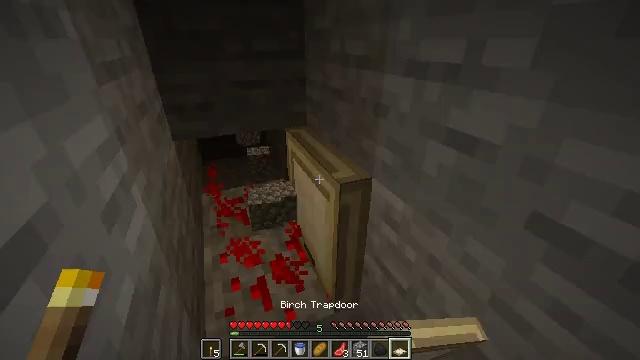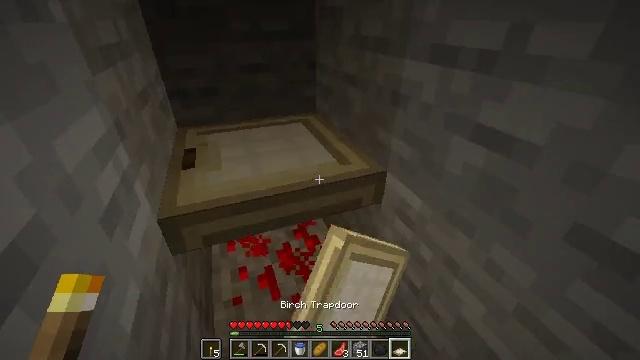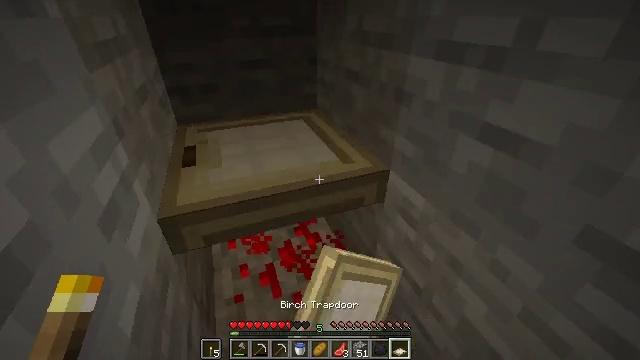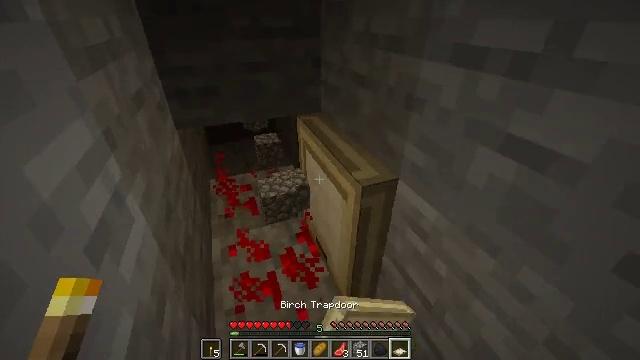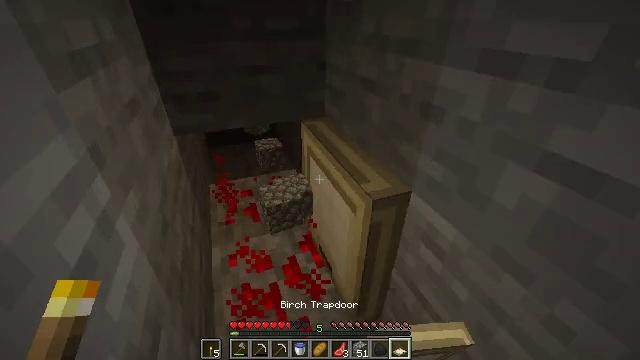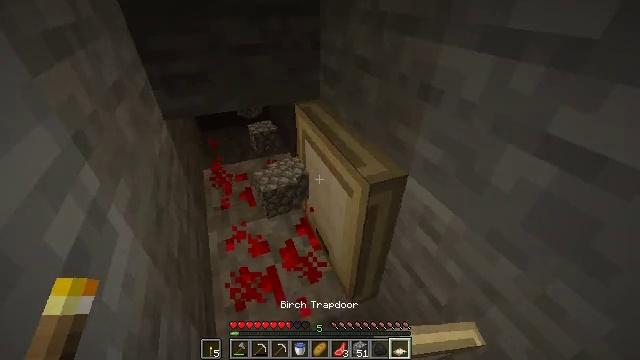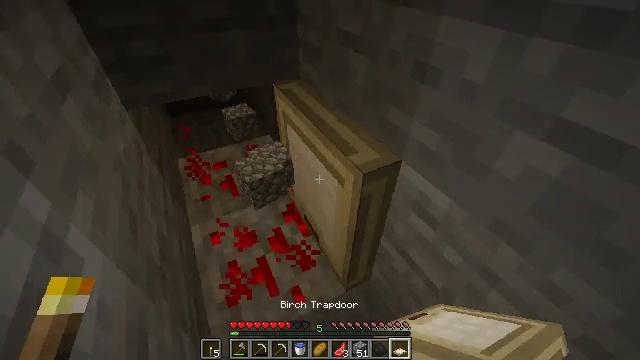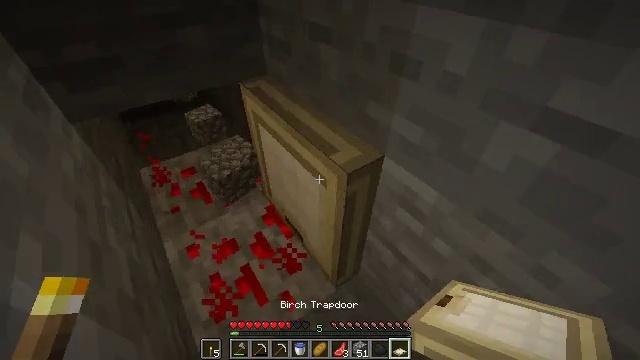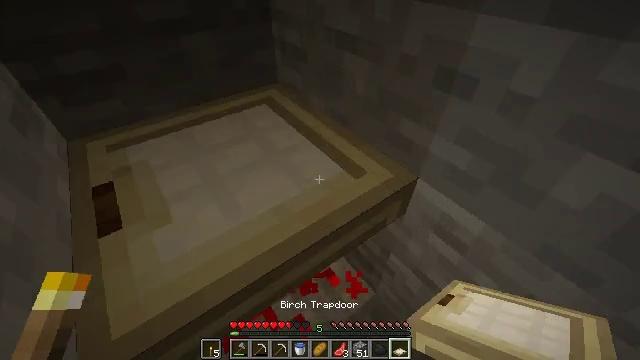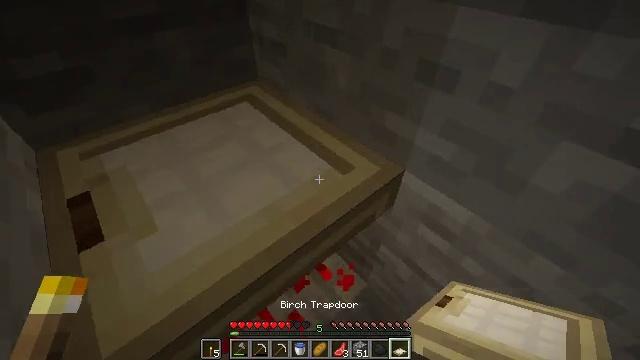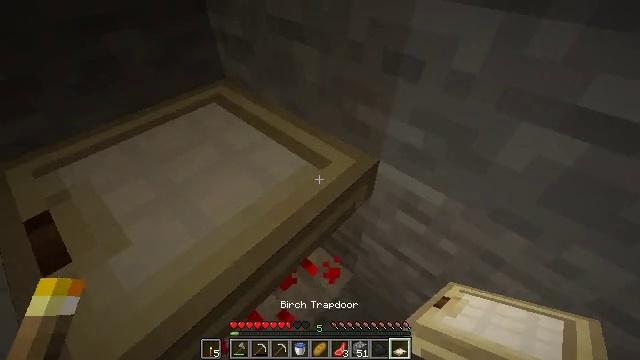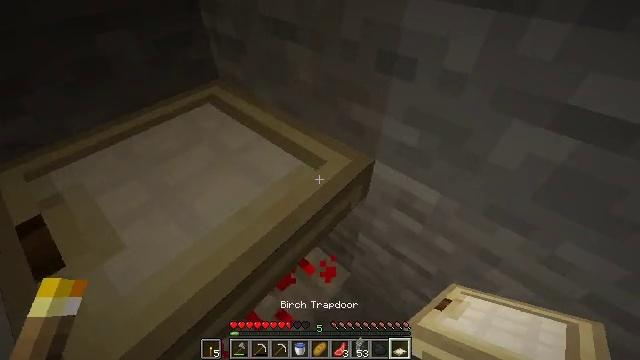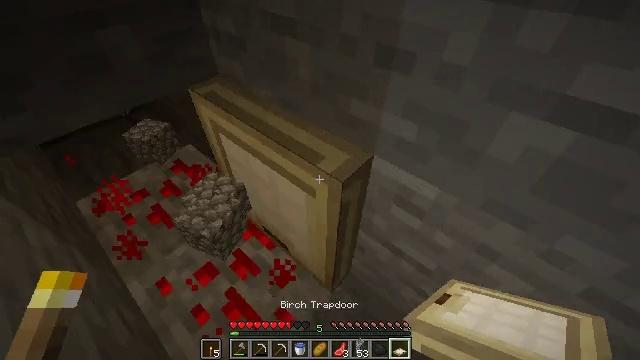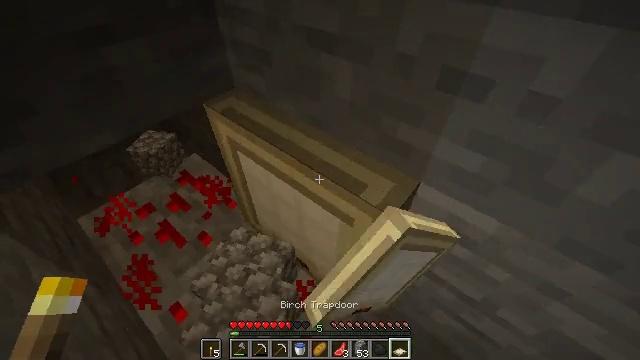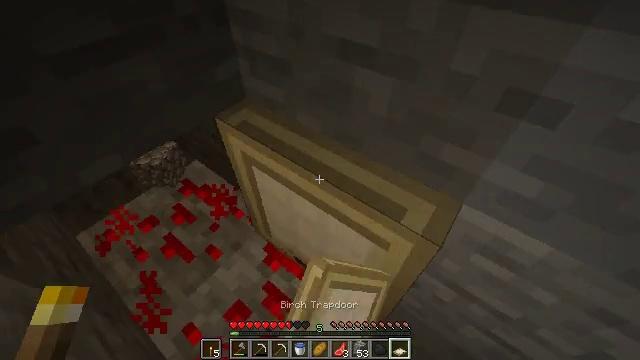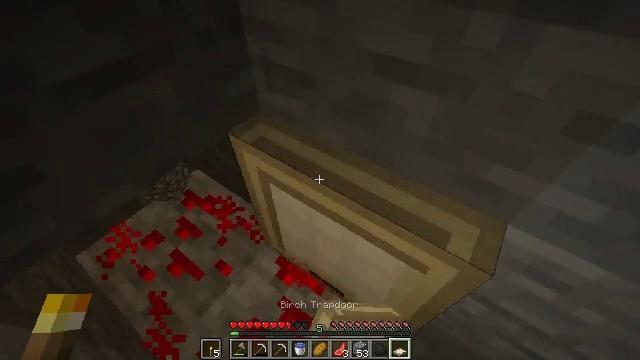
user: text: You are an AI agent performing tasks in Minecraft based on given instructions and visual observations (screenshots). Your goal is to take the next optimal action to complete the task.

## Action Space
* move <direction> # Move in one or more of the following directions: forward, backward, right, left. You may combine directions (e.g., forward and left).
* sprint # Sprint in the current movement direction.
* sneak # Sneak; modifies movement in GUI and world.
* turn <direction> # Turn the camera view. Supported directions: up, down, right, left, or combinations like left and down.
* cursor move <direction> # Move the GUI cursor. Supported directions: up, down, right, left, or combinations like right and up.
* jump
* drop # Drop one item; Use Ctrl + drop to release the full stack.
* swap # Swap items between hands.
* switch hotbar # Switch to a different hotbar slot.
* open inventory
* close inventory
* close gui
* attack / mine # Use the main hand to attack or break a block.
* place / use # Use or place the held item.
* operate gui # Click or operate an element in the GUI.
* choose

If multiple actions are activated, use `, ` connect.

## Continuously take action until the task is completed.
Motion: motion action
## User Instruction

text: Mine the birch trapdoor from existing structures.
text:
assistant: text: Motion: move left, turn left and down
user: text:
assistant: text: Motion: move left
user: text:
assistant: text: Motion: move left, use / place
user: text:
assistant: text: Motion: move left, use / place
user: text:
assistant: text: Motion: move left, turn right and down, use / place
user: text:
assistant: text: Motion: move left, turn right and down, use / place
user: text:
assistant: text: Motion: move left, turn right and down
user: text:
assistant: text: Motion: move left
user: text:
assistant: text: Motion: move left, turn right and down
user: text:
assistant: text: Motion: move left, turn right and down
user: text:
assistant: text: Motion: move left, turn right
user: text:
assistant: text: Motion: move left, use / place
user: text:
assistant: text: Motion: move left, turn right, use / place
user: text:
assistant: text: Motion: move left, turn right and down, use / place
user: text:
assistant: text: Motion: move left, turn right
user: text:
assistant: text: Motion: move left
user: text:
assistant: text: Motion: move left
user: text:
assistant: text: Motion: move left
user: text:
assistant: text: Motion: move left
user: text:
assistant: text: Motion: move left
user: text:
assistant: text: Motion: move left, turn right
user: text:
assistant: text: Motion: move left, turn right and down
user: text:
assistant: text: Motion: move left, turn right
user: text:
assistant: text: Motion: move left, turn right
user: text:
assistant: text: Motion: use / place
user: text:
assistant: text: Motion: use / place
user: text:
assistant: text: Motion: move left, use / place
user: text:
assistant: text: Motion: move left, use / place
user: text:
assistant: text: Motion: move left, turn left and up
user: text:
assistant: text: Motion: move left, turn left and up